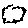
Label: cloud